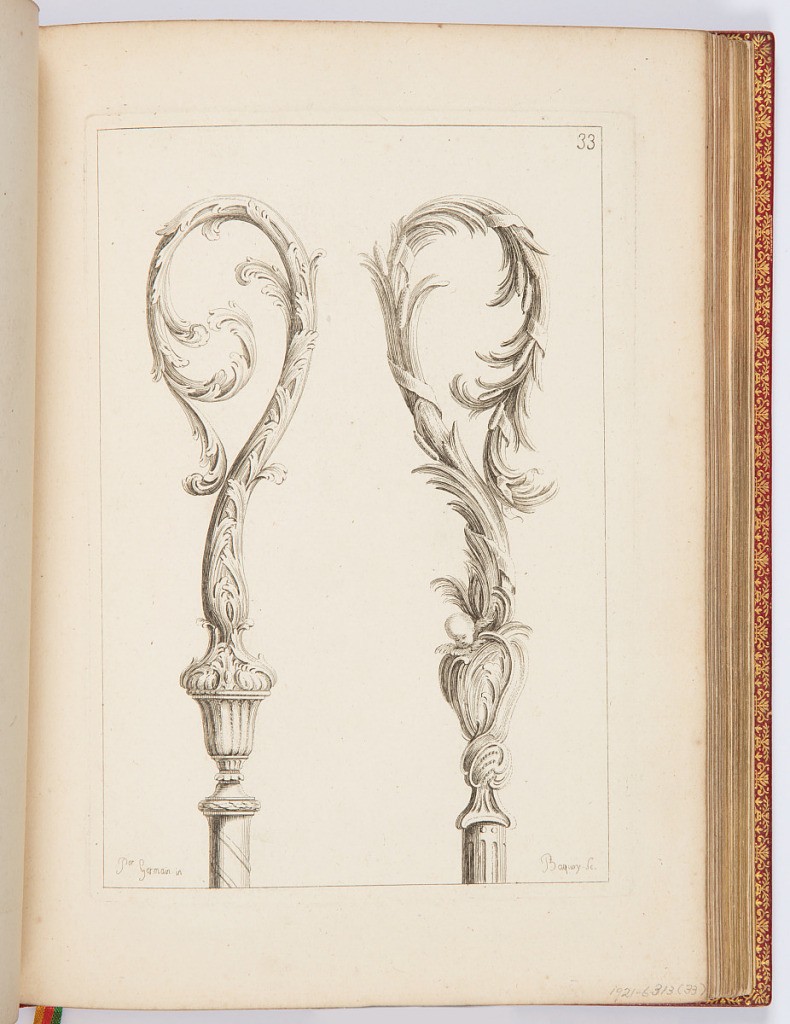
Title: Crosses
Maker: Pierre Germain, French, 1703 - 1783
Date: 1748
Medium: Etching on laid paper
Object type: Print
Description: Design for crosiers decorated with ornament motifs including rinceaux and scrolls. The plate is signed and numbered.